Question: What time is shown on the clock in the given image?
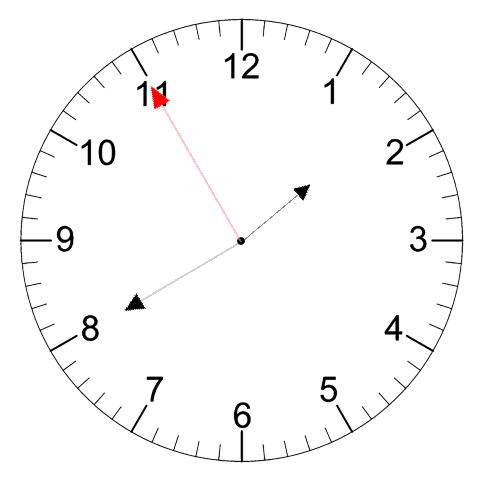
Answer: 01:39:55